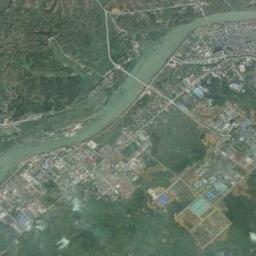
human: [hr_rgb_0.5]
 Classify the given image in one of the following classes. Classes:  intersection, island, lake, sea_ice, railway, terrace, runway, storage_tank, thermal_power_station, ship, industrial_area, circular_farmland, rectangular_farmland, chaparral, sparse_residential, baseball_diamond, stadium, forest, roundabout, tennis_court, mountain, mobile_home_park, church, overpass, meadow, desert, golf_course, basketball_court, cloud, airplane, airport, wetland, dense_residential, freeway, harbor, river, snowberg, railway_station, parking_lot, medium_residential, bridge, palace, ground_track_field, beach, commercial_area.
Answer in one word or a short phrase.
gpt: river